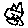
Label: cat